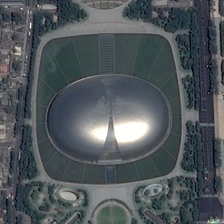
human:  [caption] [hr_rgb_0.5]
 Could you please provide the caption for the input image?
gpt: a light black oval center is in a grass land surrounded by several trees .

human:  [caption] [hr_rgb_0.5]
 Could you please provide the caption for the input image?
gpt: this center looks like an upside down bowl standing in a squared meadow .

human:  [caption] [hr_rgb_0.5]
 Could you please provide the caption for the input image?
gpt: in a block  there is a half elliptical sphere building located in a square pond with trees and lawns around .

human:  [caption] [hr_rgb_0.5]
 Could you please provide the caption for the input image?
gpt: in a block  there is a half elliptical sphere building located in a square pond with trees and lawns around .

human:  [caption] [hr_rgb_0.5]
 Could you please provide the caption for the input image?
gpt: an oval silver gray center building surrounded by many green trees is between two urban areas .